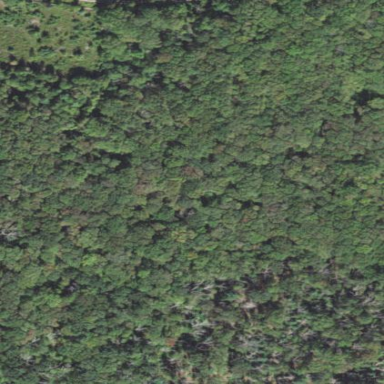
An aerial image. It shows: Mixed woodland area with various types of leaves.